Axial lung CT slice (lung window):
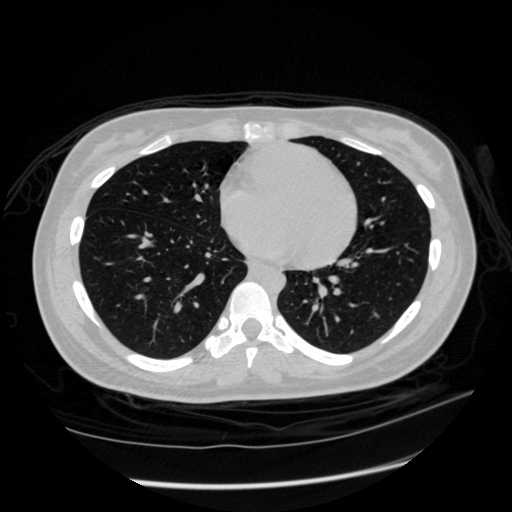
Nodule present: no